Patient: sex M, age 44
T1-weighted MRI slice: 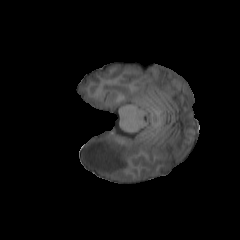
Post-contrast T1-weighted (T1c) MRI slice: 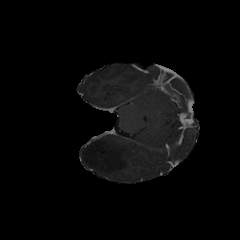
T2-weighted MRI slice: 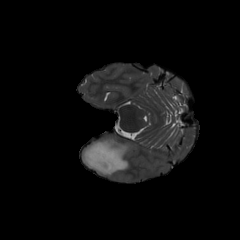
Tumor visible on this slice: yes
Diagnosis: Astrocytoma, IDH-mutant
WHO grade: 3